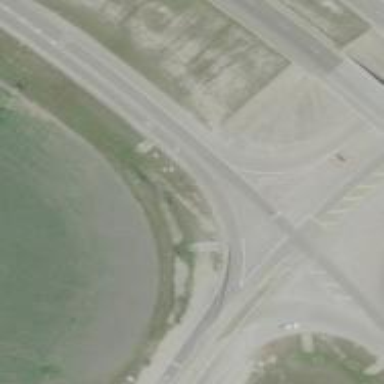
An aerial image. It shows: Trunk link highway.